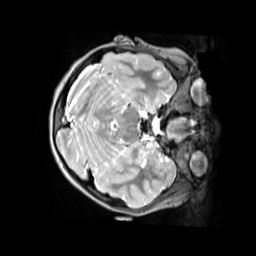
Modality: T2w
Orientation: axial
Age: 11
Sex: female
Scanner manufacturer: siemens
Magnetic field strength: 3 T
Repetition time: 3.2 s
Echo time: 0.408 s